You are looking at the short-time Fourier spectrogram of a rotating shaft's vibration signal. Based on the visible evidence, which rotor condition applies: normal, misalignment, unbalance, looseness?
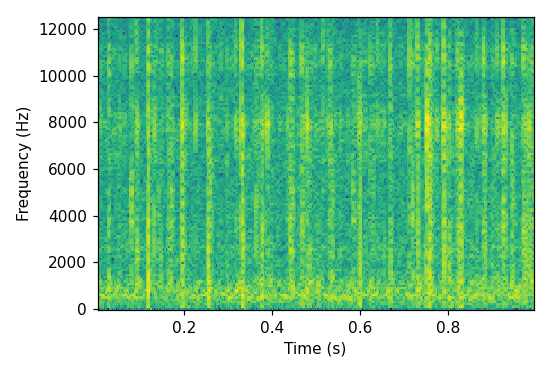
Answer: normal